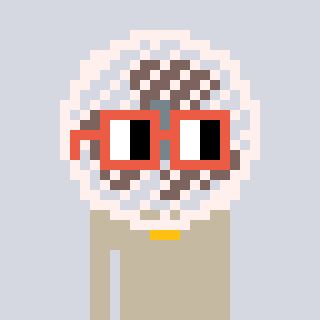
a pixel art character with square orange glasses, a fan-shaped head and a bege-colored body on a cool background